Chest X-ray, PA view. Patient: 66 years old, sex F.
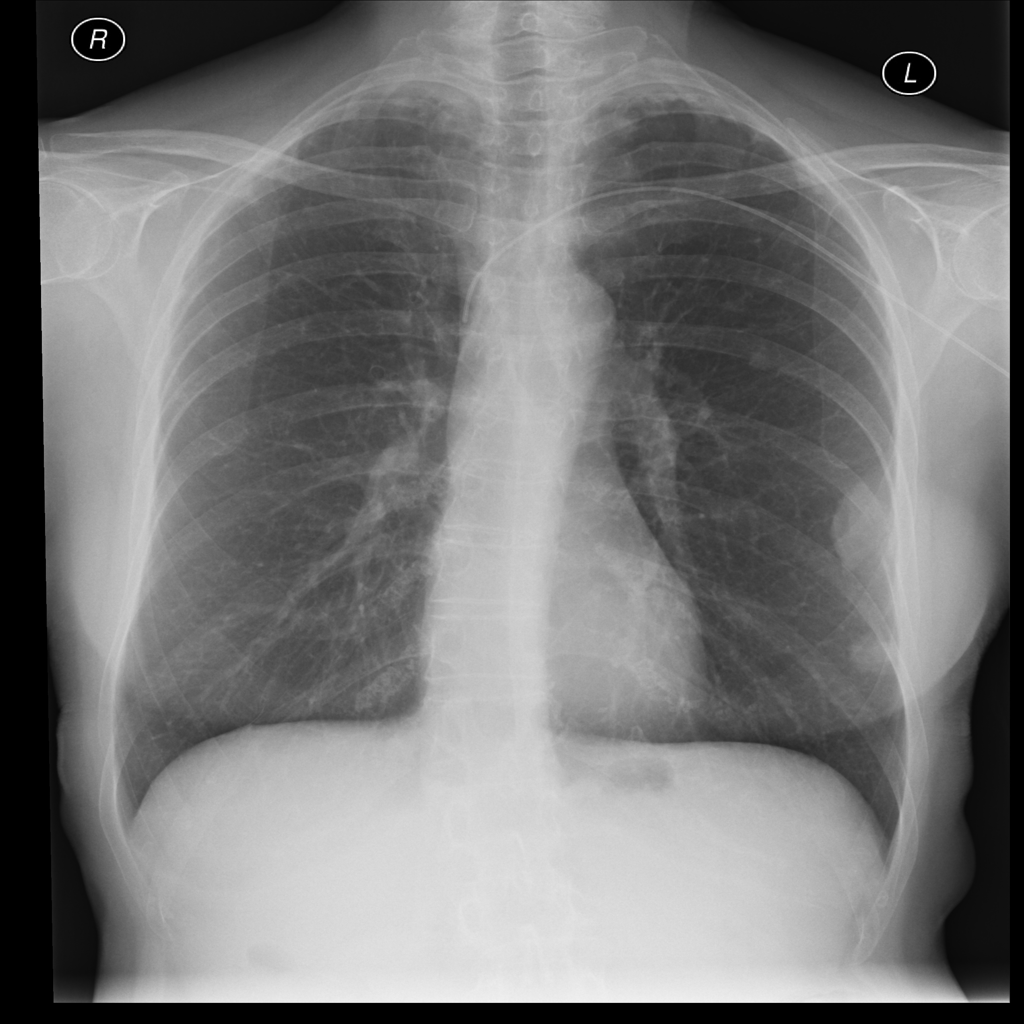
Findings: Infiltration, Nodule